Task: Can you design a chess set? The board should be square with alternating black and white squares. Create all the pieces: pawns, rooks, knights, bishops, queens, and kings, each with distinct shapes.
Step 2920:
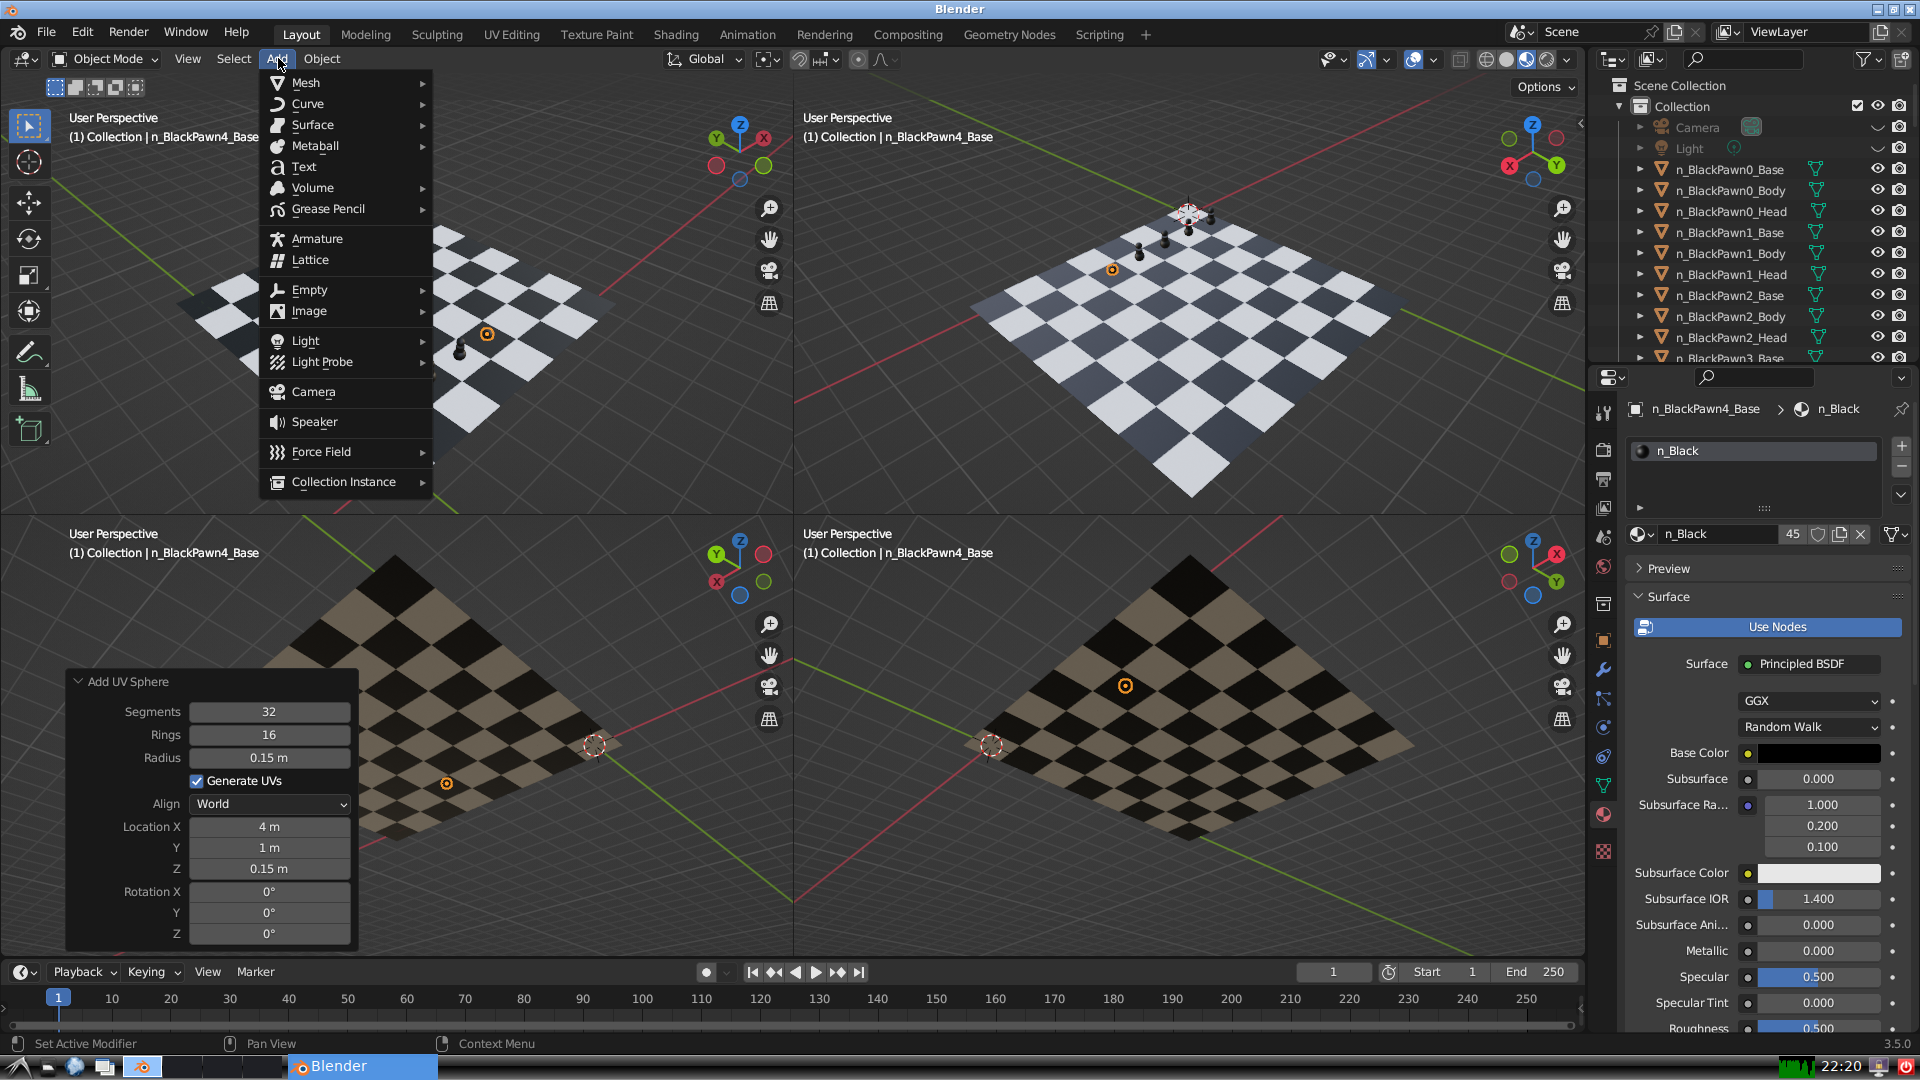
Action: {"mouse_move": [304, 84]}